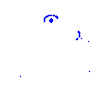
Particle: kaon